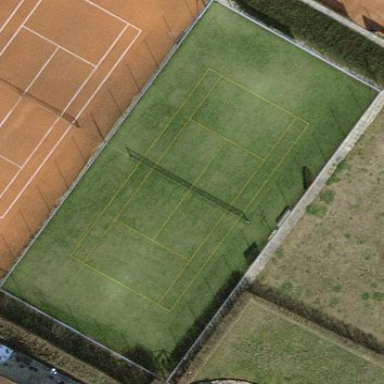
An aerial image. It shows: Tennis court on pitch designated for leisure land.